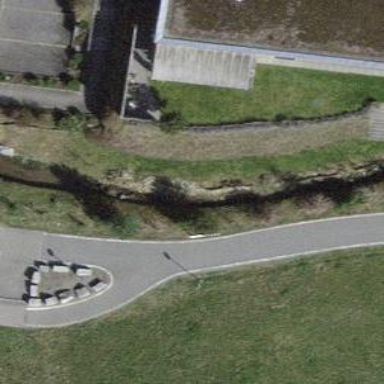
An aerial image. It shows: Cycle barrier.